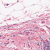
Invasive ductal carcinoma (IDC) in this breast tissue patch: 0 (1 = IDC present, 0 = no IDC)